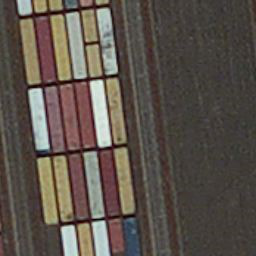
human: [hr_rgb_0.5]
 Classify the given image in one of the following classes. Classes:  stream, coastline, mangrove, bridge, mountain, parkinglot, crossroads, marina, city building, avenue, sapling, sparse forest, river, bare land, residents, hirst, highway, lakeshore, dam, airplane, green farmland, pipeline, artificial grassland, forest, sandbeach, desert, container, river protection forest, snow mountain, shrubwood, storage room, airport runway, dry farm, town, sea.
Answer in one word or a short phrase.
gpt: container